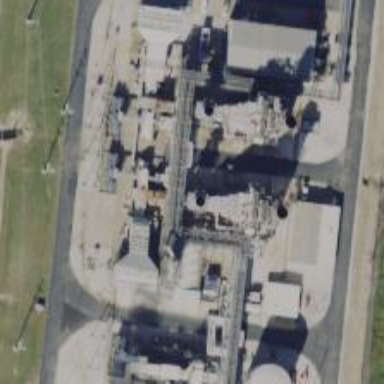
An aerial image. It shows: Gas turbine generator is in use.